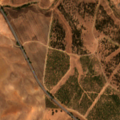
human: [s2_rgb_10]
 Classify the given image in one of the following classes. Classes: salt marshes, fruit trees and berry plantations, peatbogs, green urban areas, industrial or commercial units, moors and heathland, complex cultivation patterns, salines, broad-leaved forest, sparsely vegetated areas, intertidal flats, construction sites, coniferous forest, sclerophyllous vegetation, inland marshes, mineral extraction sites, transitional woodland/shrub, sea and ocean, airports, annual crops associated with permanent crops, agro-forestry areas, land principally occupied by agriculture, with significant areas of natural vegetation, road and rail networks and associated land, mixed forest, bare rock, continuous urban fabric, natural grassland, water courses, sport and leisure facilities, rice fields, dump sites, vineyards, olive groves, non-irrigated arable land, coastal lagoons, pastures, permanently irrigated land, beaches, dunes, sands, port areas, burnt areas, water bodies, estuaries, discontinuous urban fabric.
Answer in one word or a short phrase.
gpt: non-irrigated arable land, coniferous forest, transitional woodland/shrub